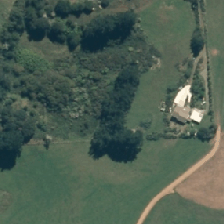
Land cover: grose_broom